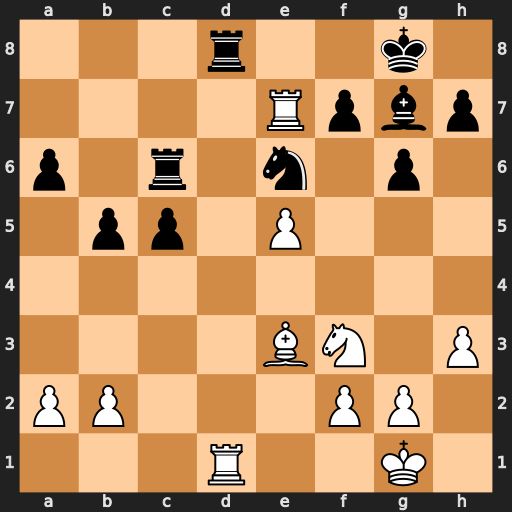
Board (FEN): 3r2k1/4Rpbp/p1r1n1p1/1pp1P3/8/4BN1P/PP3PP1/3R2K1
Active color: w
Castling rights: -
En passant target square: -
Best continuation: Rxd8+ Nxd8 Re8+